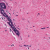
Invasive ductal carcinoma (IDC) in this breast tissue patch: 0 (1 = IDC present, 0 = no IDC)